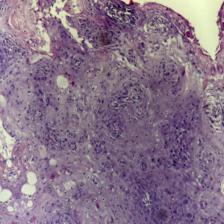
Diagnosis: OSCC